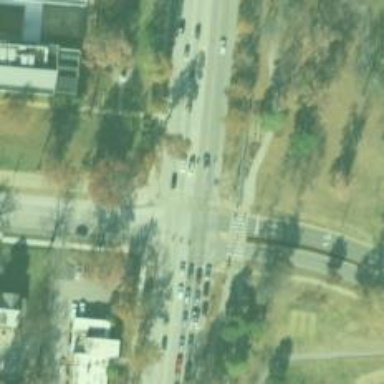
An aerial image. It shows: Zebra crossing on the road.